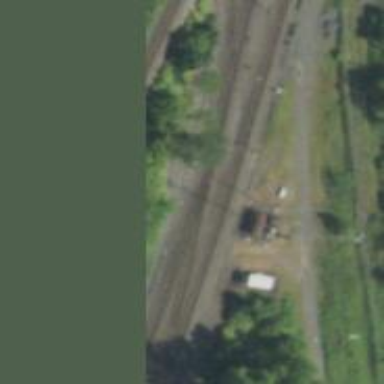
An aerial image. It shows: Railway siding for service.